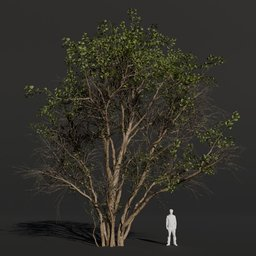
Label: nature